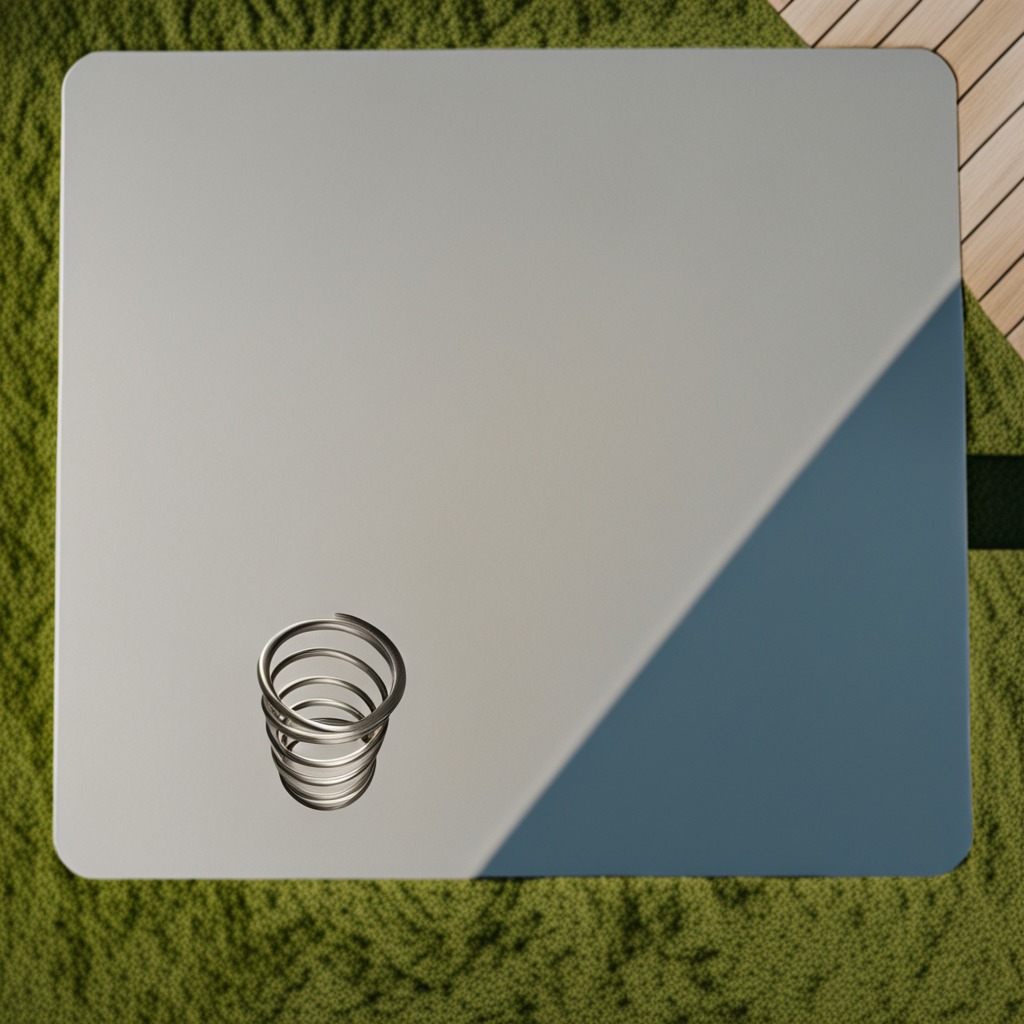
A coiled metal spring is lying on the table.